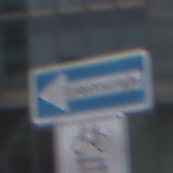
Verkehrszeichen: EinbahnstrasseLinksweisend
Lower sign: RichtungsangabeDurchPfeile9
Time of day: MorningAfternoon
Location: Outdoor (Urban)
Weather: Overcast
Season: NotSpecified
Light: Natural